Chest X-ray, AP view. Patient: 57 years old, sex F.
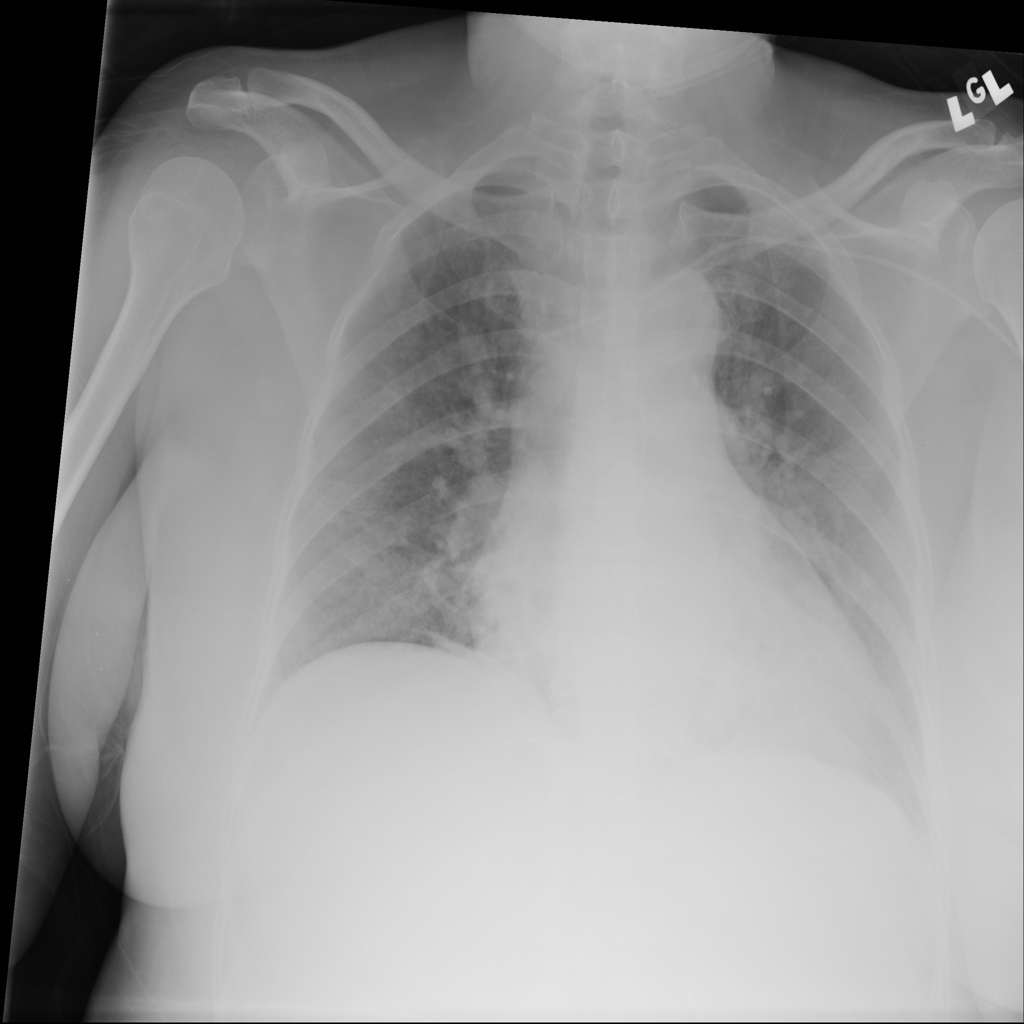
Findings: Atelectasis, Cardiomegaly, Edema, Effusion, Infiltration, Pneumothorax